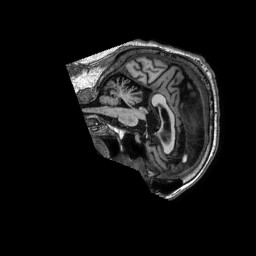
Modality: T1w
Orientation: sagittal
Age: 66
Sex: male
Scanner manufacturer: philips
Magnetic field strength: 1.5 T
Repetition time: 0.007251 s
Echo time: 0.003288 s